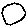
Label: circle